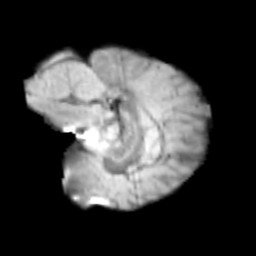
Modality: T2w
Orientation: sagittal
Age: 11
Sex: male
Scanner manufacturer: siemens
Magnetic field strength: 3 T
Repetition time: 3.8 s
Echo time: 0.07 s